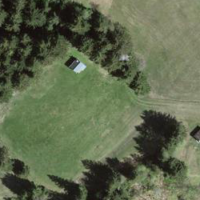
EUNIS habitat code: 43
Species observed at this site:
Platanthera bifolia